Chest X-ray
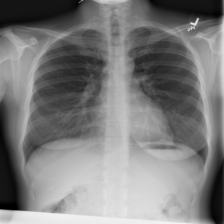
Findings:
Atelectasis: negative
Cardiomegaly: negative
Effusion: negative
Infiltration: negative
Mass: negative
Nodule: negative
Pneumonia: negative
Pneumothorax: negative
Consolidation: negative
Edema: negative
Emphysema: negative
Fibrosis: negative
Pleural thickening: negative
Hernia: negative